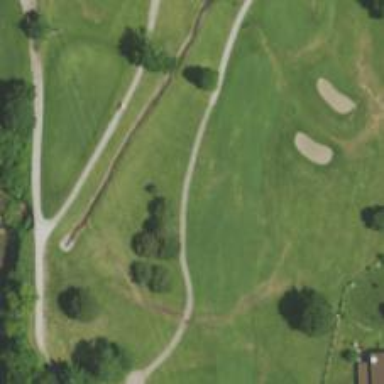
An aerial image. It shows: Grassy area designated as golf fairway.